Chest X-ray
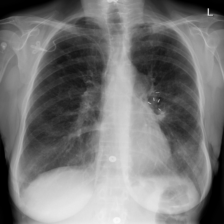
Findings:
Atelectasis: negative
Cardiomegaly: negative
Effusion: negative
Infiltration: negative
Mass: negative
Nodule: negative
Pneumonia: negative
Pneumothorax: positive
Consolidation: negative
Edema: negative
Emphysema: negative
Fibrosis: negative
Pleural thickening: negative
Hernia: negative